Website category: jobs
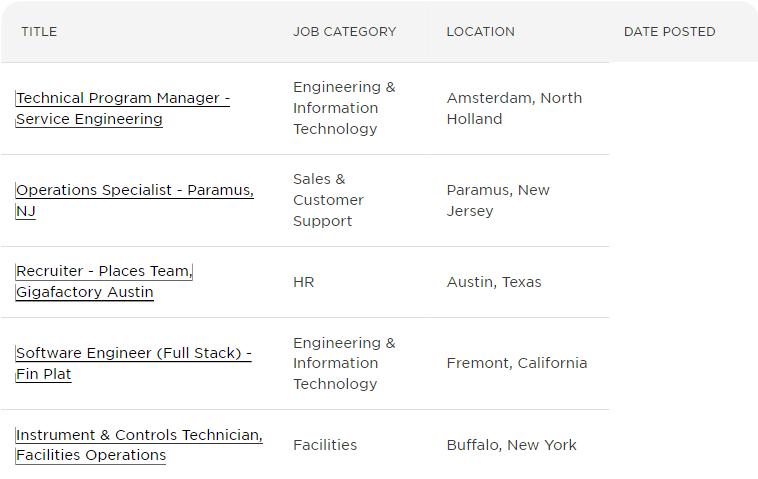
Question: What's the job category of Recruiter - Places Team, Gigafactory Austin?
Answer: HR

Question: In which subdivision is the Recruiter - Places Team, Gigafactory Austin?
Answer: HR

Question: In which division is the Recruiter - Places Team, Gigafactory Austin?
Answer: HR

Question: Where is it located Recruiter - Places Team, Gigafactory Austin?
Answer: HR

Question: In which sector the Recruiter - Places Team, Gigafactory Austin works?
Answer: HR

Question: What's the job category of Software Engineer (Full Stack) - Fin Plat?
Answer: Engineering & Information Technology

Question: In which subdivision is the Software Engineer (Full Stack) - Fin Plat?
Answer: Engineering & Information Technology

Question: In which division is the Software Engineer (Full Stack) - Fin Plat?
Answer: Engineering & Information Technology

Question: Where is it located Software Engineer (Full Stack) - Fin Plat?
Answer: Engineering & Information Technology

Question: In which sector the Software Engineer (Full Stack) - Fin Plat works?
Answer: Engineering & Information Technology

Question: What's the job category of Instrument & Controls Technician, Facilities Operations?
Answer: Facilities

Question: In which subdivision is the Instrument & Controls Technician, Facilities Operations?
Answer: Facilities

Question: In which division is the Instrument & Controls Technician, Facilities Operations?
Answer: Facilities

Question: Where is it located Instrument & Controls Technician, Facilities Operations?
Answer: Facilities

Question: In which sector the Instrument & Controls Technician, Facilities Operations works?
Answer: Facilities

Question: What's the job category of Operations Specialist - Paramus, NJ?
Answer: Sales & Customer Support

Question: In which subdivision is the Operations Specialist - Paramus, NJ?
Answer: Sales & Customer Support

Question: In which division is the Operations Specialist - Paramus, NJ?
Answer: Sales & Customer Support

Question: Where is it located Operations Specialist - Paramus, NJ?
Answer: Sales & Customer Support

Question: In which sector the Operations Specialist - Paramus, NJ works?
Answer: Sales & Customer Support

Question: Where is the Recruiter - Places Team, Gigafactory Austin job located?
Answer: Austin, Texas

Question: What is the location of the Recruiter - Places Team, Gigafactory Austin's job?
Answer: Austin, Texas

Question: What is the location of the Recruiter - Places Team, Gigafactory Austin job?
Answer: Austin, Texas

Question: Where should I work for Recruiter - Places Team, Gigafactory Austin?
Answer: Austin, Texas

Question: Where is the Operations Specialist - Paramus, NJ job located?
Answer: Paramus, New Jersey

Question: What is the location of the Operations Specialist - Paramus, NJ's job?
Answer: Paramus, New Jersey

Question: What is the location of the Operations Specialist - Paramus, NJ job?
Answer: Paramus, New Jersey

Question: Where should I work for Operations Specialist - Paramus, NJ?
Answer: Paramus, New Jersey

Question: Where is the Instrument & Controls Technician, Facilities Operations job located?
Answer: Buffalo, New York

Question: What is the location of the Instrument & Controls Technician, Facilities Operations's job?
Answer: Buffalo, New York

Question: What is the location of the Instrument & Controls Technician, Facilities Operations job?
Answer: Buffalo, New York

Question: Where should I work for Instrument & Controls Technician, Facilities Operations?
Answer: Buffalo, New York

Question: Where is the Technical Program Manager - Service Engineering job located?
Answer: Amsterdam, North Holland

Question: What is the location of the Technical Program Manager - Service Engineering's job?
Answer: Amsterdam, North Holland

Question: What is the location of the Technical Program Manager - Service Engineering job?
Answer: Amsterdam, North Holland

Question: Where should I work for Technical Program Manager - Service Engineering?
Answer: Amsterdam, North Holland

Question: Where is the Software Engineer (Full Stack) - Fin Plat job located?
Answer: Fremont, California

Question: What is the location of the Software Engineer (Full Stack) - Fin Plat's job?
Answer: Fremont, California

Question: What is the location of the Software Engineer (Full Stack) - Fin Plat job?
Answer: Fremont, California

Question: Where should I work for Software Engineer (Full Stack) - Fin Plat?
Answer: Fremont, California

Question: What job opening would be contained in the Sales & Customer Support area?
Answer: Operations Specialist - Paramus, NJ

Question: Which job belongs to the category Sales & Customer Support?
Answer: Operations Specialist - Paramus, NJ

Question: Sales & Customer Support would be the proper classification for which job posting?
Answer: Operations Specialist - Paramus, NJ

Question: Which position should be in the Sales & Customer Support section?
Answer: Operations Specialist - Paramus, NJ

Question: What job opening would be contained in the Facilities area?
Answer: Instrument & Controls Technician, Facilities Operations

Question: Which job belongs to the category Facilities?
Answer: Instrument & Controls Technician, Facilities Operations

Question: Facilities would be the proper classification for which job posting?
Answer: Instrument & Controls Technician, Facilities Operations

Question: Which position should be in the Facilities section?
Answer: Instrument & Controls Technician, Facilities Operations

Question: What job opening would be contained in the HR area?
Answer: Recruiter - Places Team, Gigafactory Austin

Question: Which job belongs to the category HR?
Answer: Recruiter - Places Team, Gigafactory Austin

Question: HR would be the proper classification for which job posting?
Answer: Recruiter - Places Team, Gigafactory Austin

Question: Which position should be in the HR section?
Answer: Recruiter - Places Team, Gigafactory Austin

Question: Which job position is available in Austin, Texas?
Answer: Recruiter - Places Team, Gigafactory Austin

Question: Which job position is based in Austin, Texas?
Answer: Recruiter - Places Team, Gigafactory Austin

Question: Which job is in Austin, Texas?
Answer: Recruiter - Places Team, Gigafactory Austin

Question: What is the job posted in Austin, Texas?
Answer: Recruiter - Places Team, Gigafactory Austin

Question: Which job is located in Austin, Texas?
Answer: Recruiter - Places Team, Gigafactory Austin

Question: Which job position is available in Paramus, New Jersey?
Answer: Operations Specialist - Paramus, NJ

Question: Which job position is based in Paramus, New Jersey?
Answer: Operations Specialist - Paramus, NJ

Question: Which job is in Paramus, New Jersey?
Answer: Operations Specialist - Paramus, NJ

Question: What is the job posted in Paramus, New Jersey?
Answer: Operations Specialist - Paramus, NJ

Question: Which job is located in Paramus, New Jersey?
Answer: Operations Specialist - Paramus, NJ

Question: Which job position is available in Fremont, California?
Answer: Software Engineer (Full Stack) - Fin Plat

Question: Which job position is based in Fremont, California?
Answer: Software Engineer (Full Stack) - Fin Plat